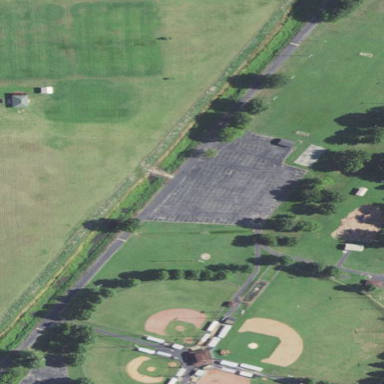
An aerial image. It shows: Recreational ground known as park.